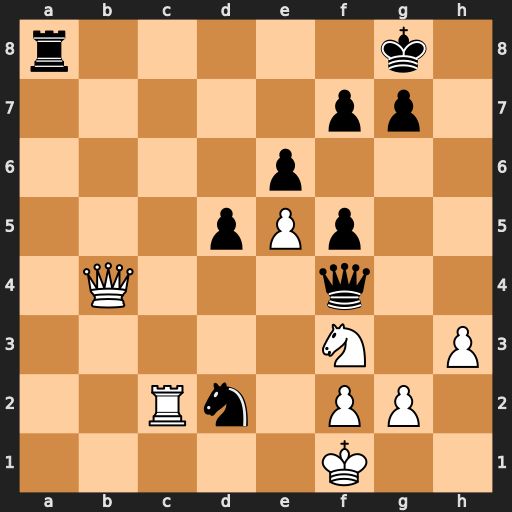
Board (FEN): r5k1/5pp1/4p3/3pPp2/1Q3q2/5N1P/2Rn1PP1/5K2
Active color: w
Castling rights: -
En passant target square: -
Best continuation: Qxd2 Ra1+ Ne1